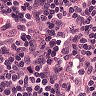
Metastatic tissue present: no